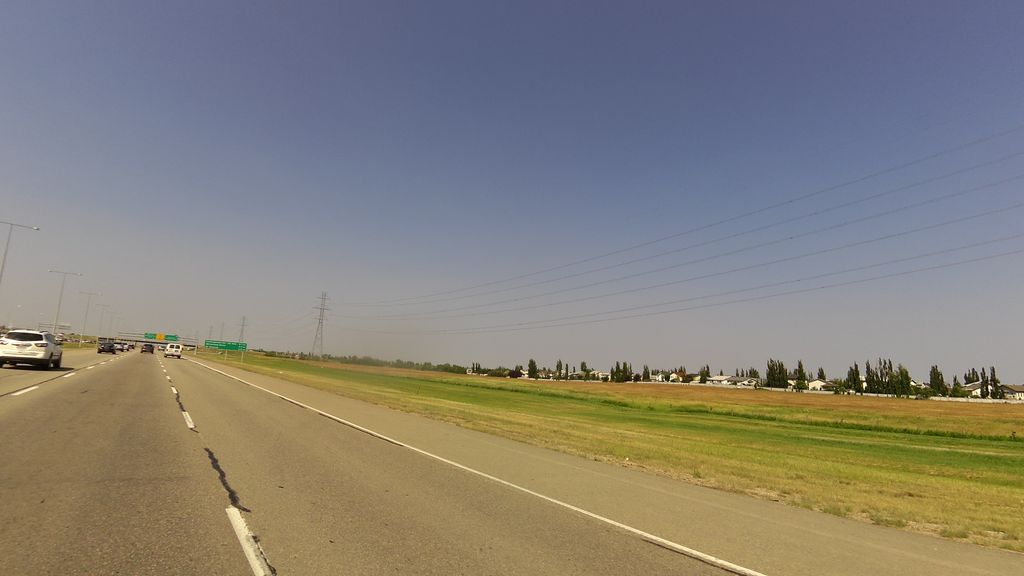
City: edmonton